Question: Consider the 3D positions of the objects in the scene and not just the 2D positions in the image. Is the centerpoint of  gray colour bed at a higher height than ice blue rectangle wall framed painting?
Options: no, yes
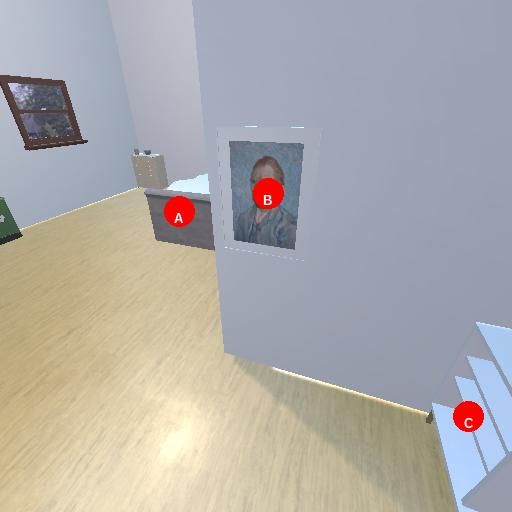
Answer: no